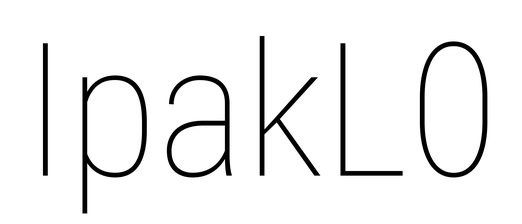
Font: Roboto_Condensed_Thin